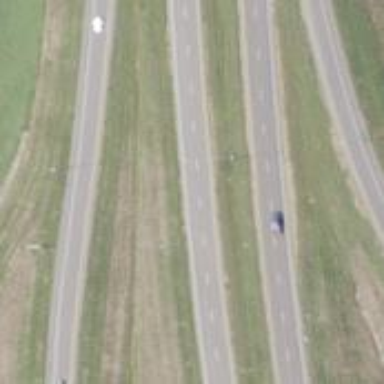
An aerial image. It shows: Expressway with asphalt surface and classified as primary highway.